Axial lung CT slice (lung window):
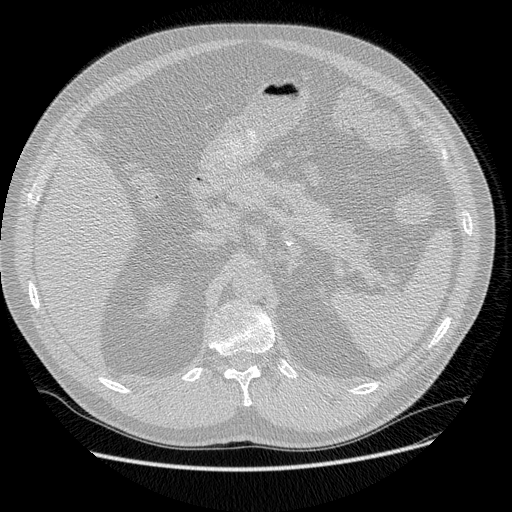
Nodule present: no